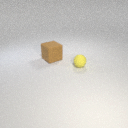
small yellow rubber sphere in front of large brown rubber cube